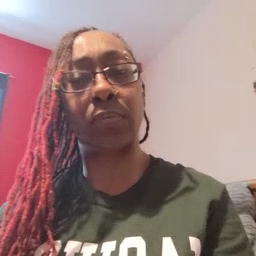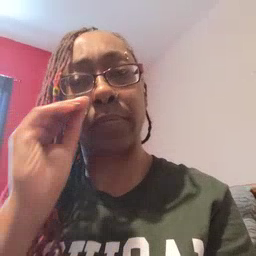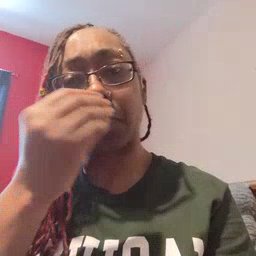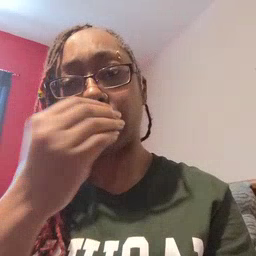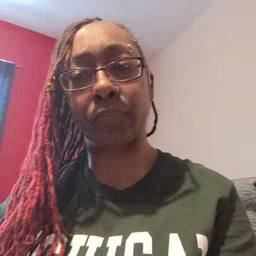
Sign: flower